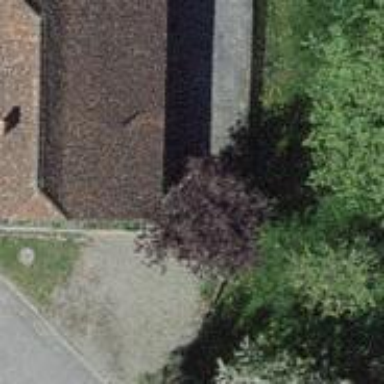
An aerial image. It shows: Bakehouse.